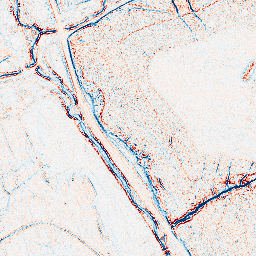
Category: edge_preserving
Decomposition family: bilateral
Decomposition parameters: d: 5
sigma_color: 150
sigma_space: 50
Upsampling method: lanczos
Upsampling parameters: scale: 4
Upsampling scale: 4